Question: I am using , and I am tryng to add a form to my Windows application with rows and columns, but I cannot find any WindowsForm like a table or cells design.
I tried to create diferrents Textbox, but I need around two columns and 10 rows with a title and its not practical to add many textboxes.

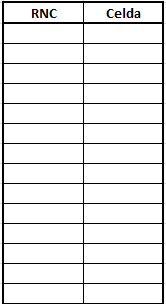
Answer: You're looking for the DataGridView control:
<URL>